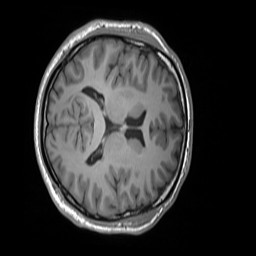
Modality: T1w
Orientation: axial
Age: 27
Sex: male
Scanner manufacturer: siemens
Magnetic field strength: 3 T
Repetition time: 1.55 s
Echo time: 0.00234 s